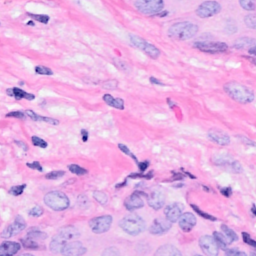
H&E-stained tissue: Breast